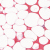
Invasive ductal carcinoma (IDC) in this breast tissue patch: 0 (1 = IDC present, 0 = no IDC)